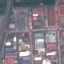
Land use / land cover class: Industrial